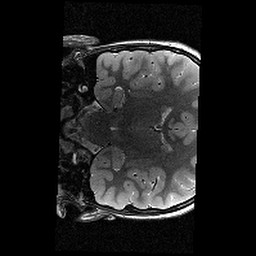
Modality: T2w
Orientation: coronal
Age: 9
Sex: male
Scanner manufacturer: siemens
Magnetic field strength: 3 T
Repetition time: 9.23 s
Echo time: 0.067 s